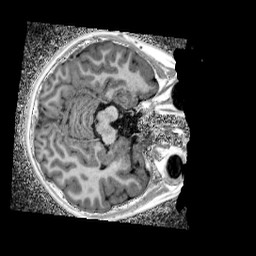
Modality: UNIT1_denoised
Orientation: axial
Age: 11
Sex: male
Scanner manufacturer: siemens
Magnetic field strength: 3 T
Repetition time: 4 s
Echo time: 0.00299 s